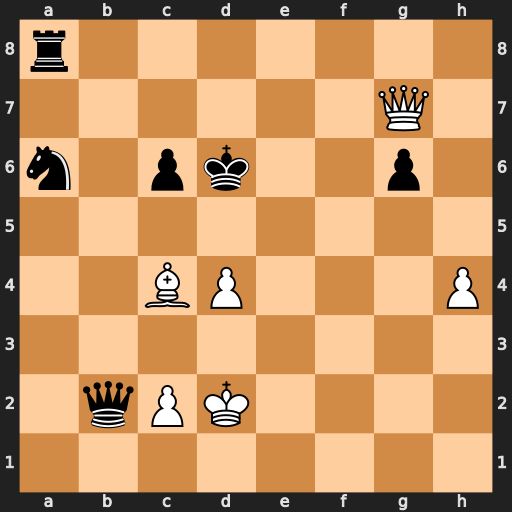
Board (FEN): r7/6Q1/n1pk2p1/8/2BP3P/8/1qPK4/8
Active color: w
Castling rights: -
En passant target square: -
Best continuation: Qe5+ Kd7 Be6+